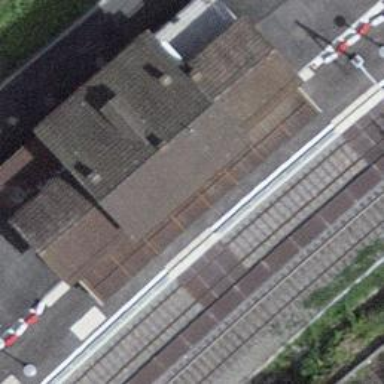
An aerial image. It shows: Railway station that also serves as public transport station.